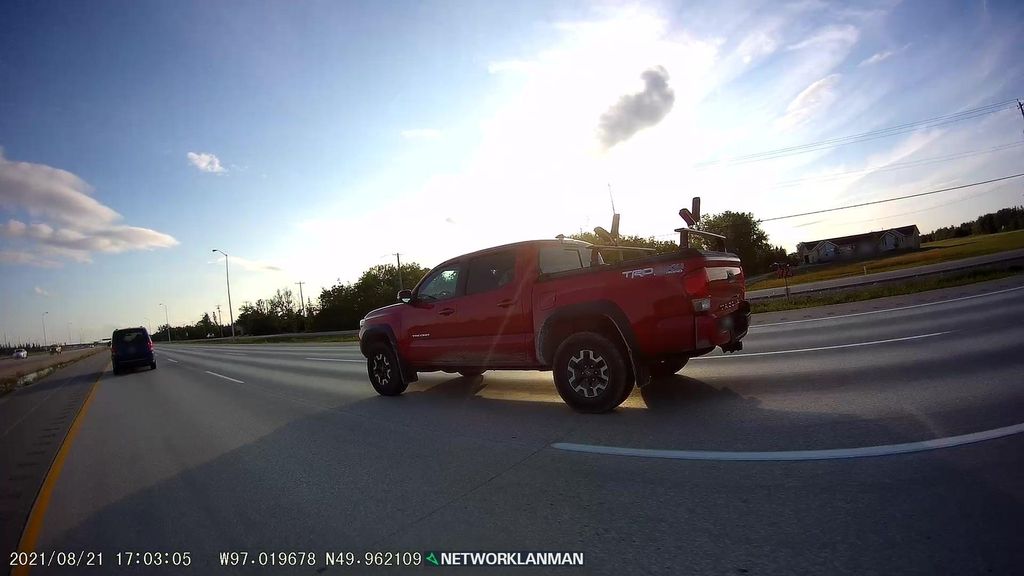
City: winnipeg